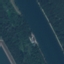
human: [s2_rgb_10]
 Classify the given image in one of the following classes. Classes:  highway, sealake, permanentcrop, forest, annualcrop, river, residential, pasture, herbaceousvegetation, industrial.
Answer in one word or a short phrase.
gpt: River